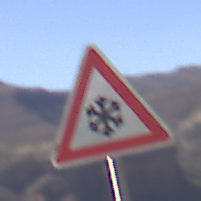
Verkehrszeichen: SchneeOderEisglaette
Umgebung: Outdoor, Nature
Tageszeit: Midday
Wetter: Clear
Licht: Natural
Jahreszeit: NotSpecified
Kontrast: HighContrast